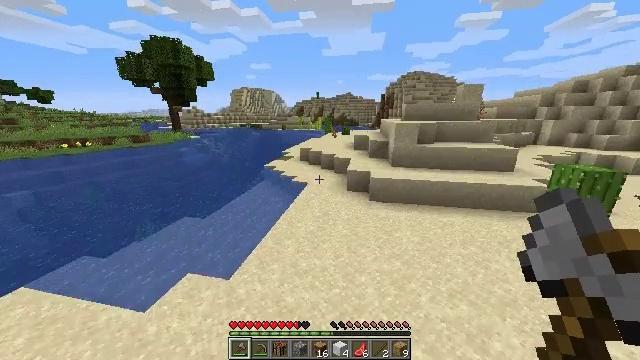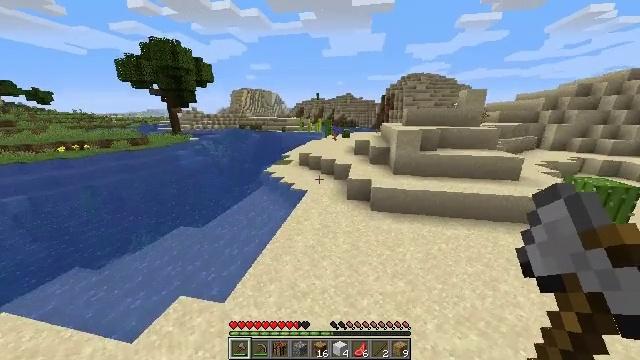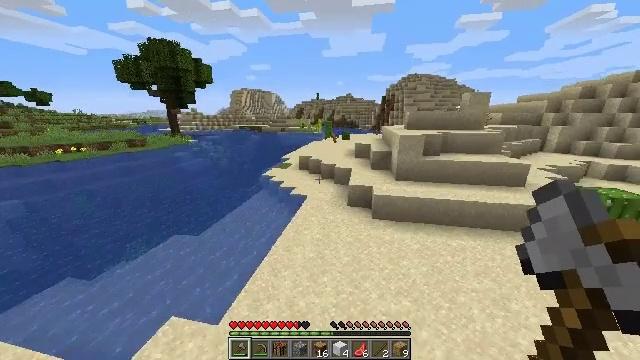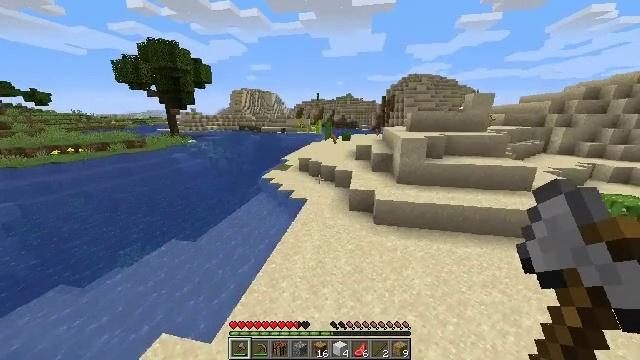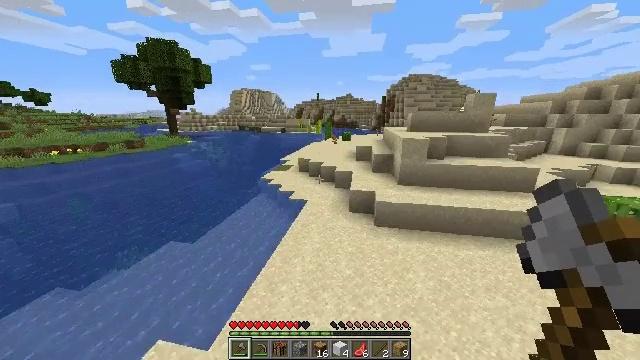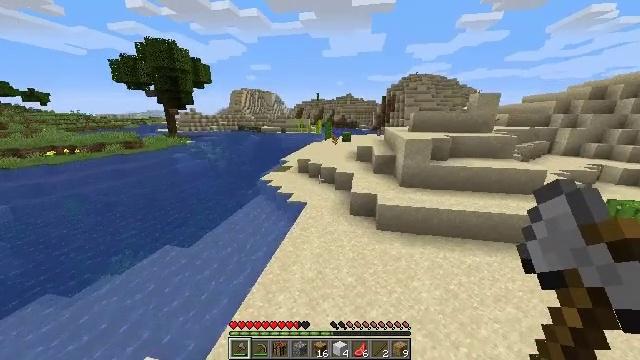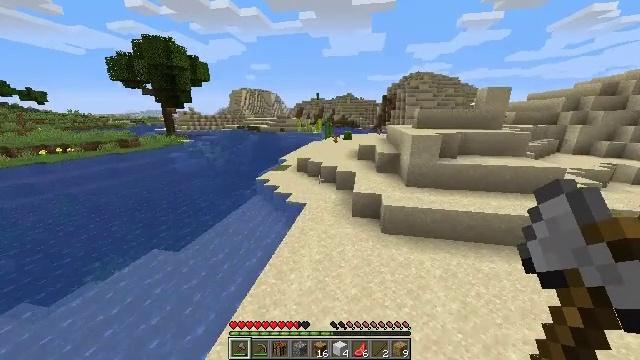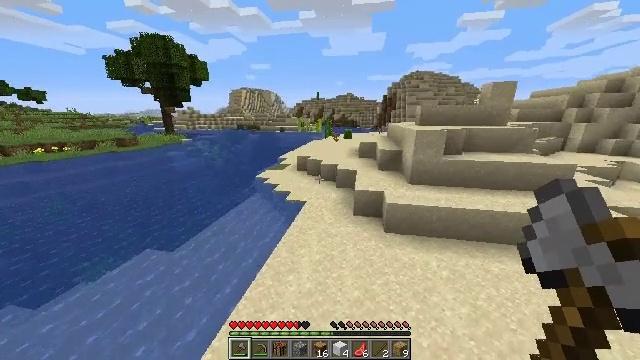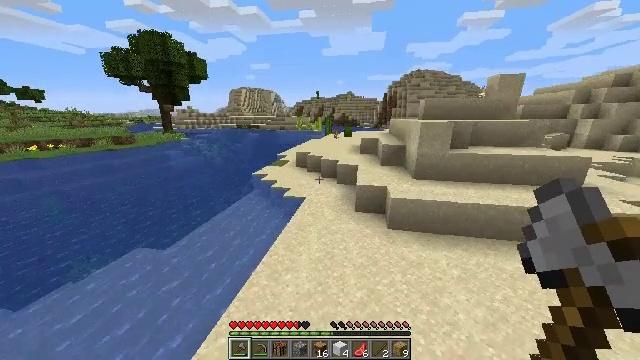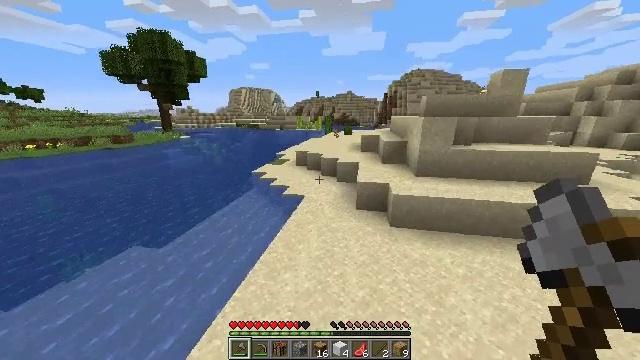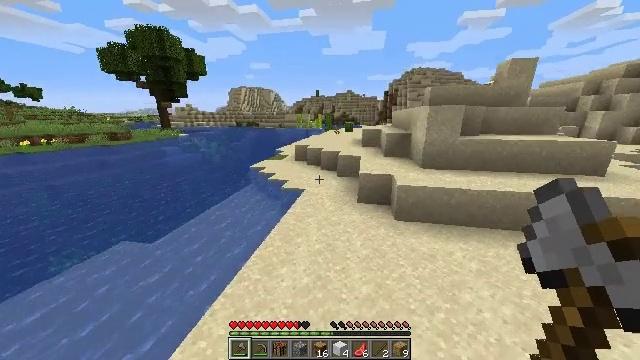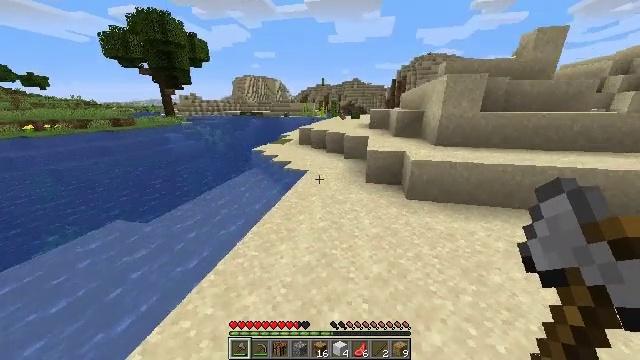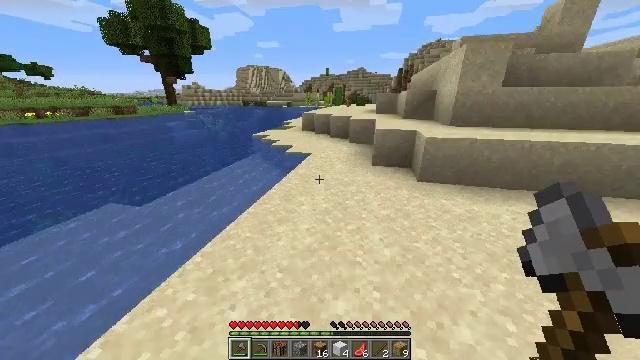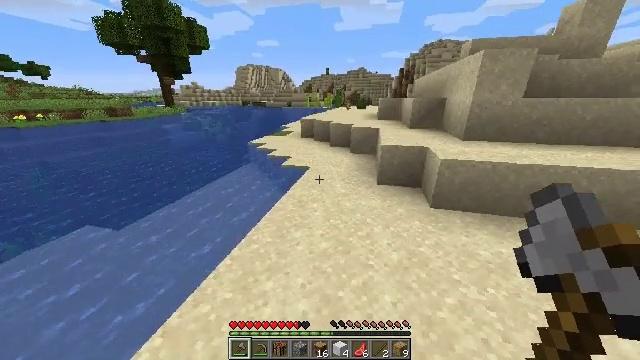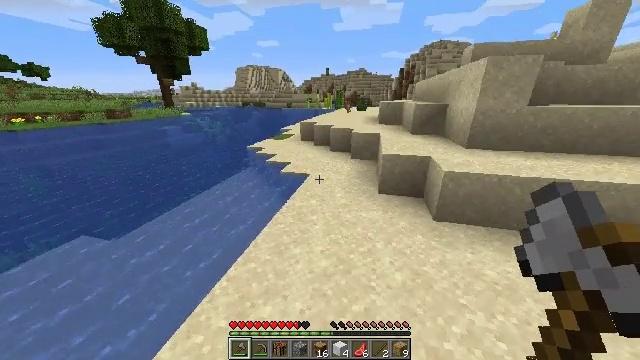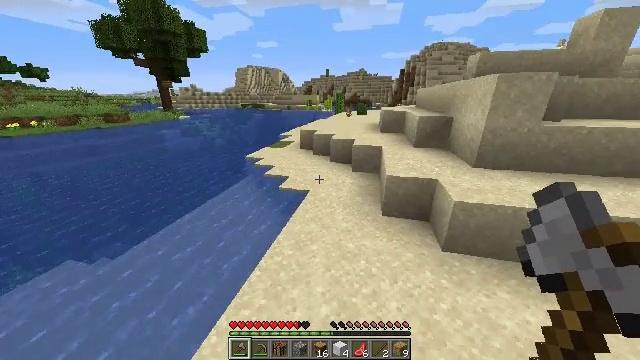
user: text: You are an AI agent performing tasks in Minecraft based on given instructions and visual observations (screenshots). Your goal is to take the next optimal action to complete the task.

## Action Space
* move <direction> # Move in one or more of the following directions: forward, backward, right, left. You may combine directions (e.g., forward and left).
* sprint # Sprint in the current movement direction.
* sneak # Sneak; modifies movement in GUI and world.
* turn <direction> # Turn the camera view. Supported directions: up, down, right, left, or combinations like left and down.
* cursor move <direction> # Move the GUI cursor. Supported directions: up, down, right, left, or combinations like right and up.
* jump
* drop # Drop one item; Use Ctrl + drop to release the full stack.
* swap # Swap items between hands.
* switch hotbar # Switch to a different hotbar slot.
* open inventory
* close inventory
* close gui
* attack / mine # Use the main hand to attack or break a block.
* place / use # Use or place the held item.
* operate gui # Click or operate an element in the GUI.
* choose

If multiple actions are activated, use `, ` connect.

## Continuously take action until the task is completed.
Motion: motion action
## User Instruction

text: Kill the salmon.
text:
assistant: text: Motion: move forward, sprint, jump
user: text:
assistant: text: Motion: move forward, sprint, jump
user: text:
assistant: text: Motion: move forward, sprint, jump
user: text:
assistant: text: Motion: move forward, sprint, jump
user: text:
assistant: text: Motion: move forward, sprint, jump
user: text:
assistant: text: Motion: move forward, sprint, jump
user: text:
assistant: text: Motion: move forward, sprint, jump
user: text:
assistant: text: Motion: move forward, sprint, jump
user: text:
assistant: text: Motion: move forward, sprint, jump
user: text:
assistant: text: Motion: move forward, sprint, jump
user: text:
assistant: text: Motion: move forward, sprint, turn left and down, jump
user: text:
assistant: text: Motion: move forward, sprint, turn left and down, jump
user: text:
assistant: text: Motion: move forward, sprint, jump
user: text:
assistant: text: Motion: move forward, sprint, jump
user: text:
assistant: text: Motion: move forward, sprint, jump
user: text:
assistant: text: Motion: move forward, sprint, jump
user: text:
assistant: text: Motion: move forward, sprint, jump
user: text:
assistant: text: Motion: move forward, sprint, turn right, jump
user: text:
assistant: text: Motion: move forward, sprint, jump
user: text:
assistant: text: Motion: move forward, sprint, turn right
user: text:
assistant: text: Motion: move forward, sprint, turn right
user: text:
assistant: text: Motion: move forward, sprint, turn right
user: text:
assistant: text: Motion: move forward, sprint, turn right
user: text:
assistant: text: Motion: move forward, sprint, turn right
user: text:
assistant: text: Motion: move forward, sprint
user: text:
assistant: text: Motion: move forward, sprint
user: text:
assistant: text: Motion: move forward, sprint
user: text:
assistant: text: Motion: move forward, sprint
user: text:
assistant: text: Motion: move forward, sprint
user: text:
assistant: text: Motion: move forward, sprint